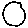
Label: circle